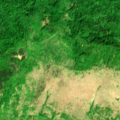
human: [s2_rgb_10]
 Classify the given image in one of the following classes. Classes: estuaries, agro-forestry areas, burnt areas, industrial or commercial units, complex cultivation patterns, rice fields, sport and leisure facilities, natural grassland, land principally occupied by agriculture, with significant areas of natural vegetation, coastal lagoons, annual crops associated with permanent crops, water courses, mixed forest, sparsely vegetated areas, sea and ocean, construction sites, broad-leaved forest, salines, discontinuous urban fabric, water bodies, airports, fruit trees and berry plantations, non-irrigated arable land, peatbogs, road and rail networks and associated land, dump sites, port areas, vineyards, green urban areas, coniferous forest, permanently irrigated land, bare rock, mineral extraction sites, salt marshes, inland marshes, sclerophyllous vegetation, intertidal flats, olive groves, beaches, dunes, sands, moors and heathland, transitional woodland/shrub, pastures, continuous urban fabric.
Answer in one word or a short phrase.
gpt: broad-leaved forest, natural grassland, transitional woodland/shrub